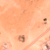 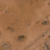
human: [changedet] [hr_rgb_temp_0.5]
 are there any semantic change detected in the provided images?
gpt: Everything remains the same.